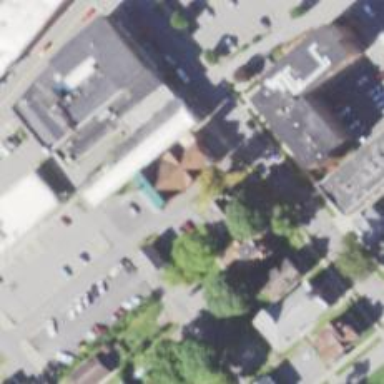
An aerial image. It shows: Alley classified as service road.